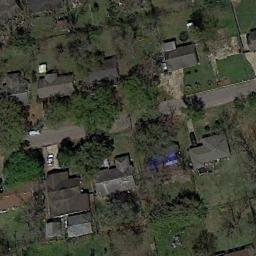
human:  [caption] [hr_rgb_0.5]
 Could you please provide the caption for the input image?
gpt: There are many trees in the middle residential area .

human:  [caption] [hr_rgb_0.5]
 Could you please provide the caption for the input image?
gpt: The medium residential is on the grass next to the road .

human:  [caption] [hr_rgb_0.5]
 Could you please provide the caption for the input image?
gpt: The medium residential area has some neatly arranged houses and lots of trees are among these houses .

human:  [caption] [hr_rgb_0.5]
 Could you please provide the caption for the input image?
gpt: The houses in the medium - sized residential area are arranged irregularly .

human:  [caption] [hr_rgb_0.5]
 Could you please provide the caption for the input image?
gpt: There are some black buildings and green trees on the medium residential area .